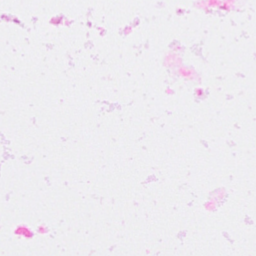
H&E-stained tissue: Breast